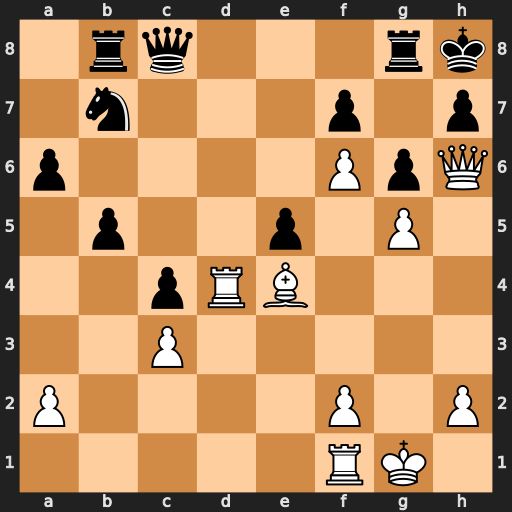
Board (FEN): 1rq3rk/1n3p1p/p4PpQ/1p2p1P1/2pRB3/2P5/P4P1P/5RK1
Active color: w
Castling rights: -
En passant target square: -
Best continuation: Bxb7 exd4 Bxc8